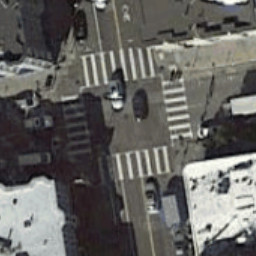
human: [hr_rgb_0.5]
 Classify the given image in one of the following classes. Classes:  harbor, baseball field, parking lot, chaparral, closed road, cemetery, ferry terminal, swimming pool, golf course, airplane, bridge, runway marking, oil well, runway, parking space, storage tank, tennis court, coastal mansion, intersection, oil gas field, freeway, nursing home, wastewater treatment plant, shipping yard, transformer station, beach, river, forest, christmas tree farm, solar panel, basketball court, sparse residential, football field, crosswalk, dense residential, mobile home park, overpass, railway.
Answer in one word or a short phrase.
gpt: crosswalk